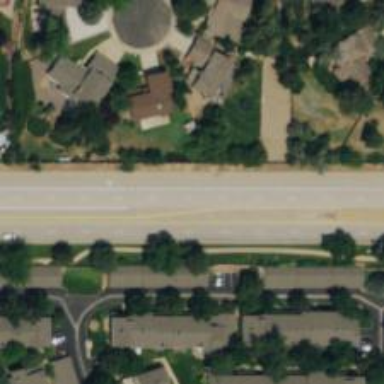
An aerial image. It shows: Asphalt road classified as primary highway.